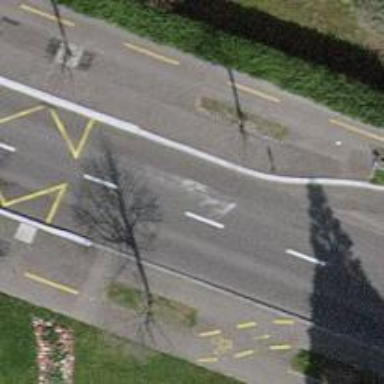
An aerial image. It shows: Avenue lined with trees.